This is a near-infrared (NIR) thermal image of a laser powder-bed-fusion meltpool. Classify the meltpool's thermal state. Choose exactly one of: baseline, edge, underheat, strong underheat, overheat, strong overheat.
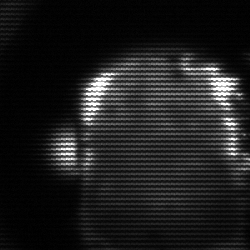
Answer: baseline